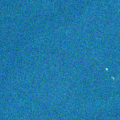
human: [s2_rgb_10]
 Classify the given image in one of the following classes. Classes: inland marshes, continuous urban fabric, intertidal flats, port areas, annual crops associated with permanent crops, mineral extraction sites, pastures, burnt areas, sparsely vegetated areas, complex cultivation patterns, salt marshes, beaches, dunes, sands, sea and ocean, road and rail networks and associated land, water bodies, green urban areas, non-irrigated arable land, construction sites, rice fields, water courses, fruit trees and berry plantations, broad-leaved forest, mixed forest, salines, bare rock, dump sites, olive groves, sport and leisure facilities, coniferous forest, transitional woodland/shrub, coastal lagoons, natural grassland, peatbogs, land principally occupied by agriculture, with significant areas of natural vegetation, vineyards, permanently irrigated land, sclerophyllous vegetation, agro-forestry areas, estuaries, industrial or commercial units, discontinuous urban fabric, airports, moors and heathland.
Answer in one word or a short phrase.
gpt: sea and ocean